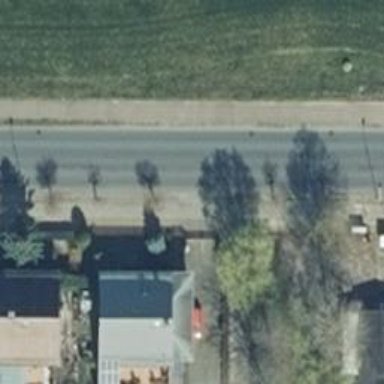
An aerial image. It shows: Secondary road with asphalt surface.